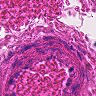
Metastatic tissue present: no